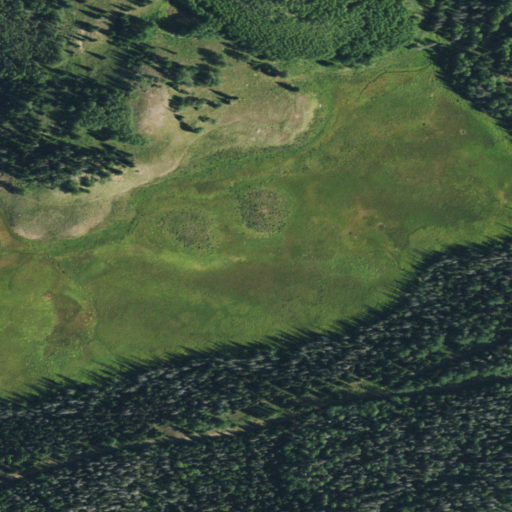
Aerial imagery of plain(s) in Colorado named Pond Park containing evergreen forest, herbaceous wetlands, woody wetlands, shrub, and deciduous forest